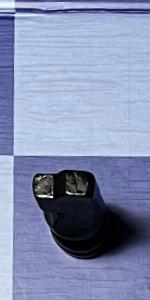
Label: Knight_Black